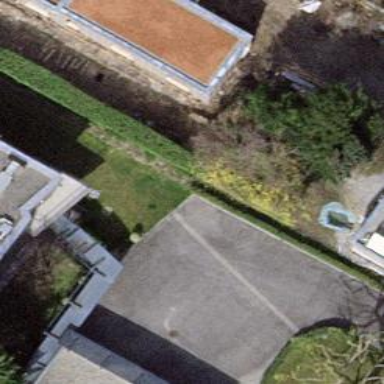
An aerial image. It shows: Fence is in the image.